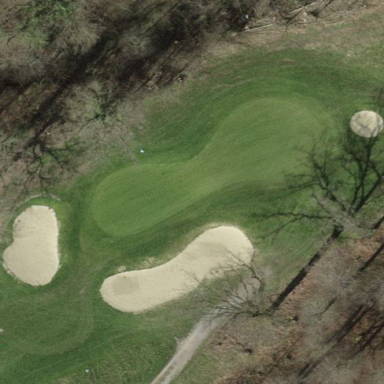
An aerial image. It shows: Picturesque green golfing area with grass land use.